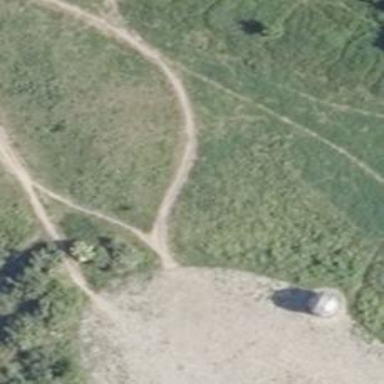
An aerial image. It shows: Path on the ground.